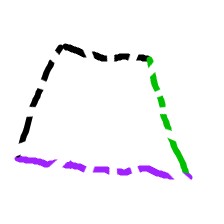
Shape: trapezoid